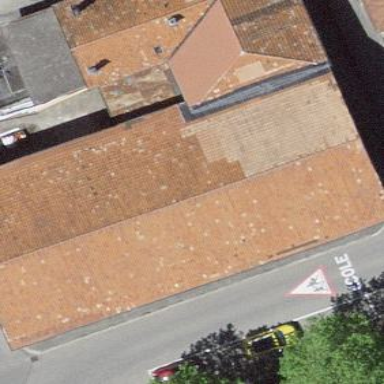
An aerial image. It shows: Flat-roofed building.